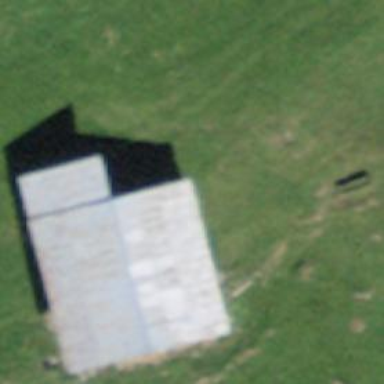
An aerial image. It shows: Barn.